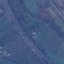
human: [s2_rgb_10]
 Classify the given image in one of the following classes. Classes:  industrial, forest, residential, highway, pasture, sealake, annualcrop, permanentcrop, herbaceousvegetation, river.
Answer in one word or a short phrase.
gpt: Highway